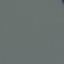
Land use / land cover class: SeaLake